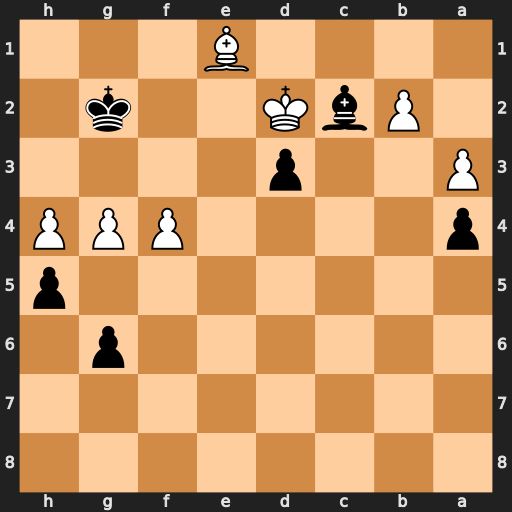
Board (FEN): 8/8/6p1/7p/p4PPP/P2p4/1PbK2k1/4B3
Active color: b
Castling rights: -
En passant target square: -
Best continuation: hxg4 f5 gxf5 h5 Bb3 h6 Bg8